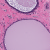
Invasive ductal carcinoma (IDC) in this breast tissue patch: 0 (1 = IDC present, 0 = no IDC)